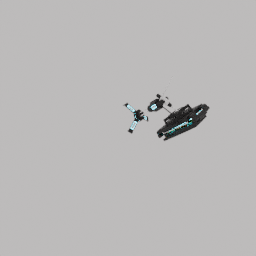
Label: mechanical